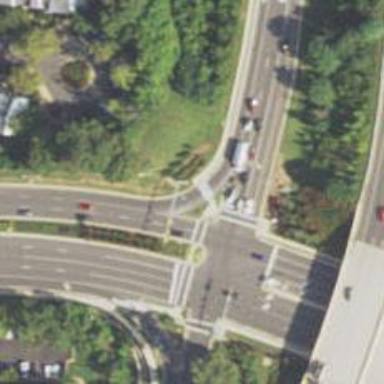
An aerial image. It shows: Secondary link road.